Question: I study the usage of Either in haskell,
It's a example in our course, but I don't understand why 1 and 2 instead of each element in each set.

Thank you
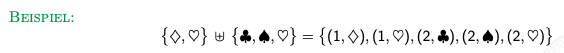
Answer: A disjoint union must have some way to keep the elements from the two sets distinct. This is accomplished here by <URL>' represents the 'a' from the second set.
In Haskell, we use to construct (values of) to represent tagged unions, and 'Either A B' is the disjoint union of the types 'A' and 'B'.